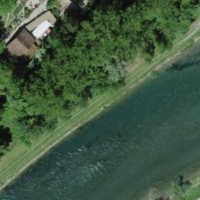
EUNIS habitat code: 15
Species observed at this site:
Cornus sanguinea
Juncus compressus